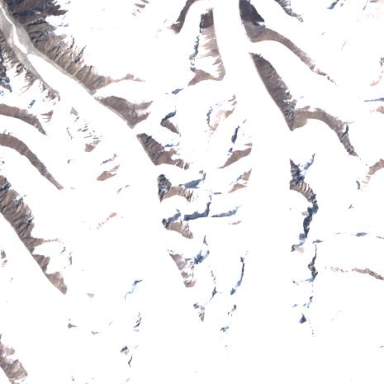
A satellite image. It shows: Stunning view of glacier.